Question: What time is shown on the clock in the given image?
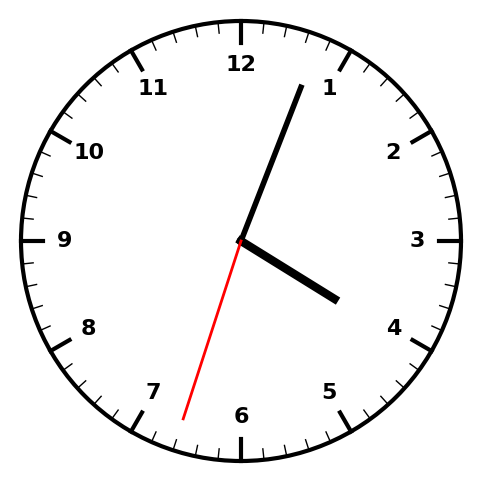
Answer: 04:03:33